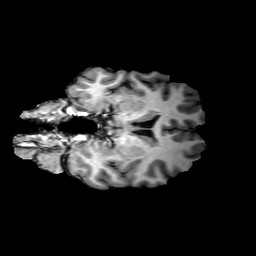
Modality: T1w
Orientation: coronal
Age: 20
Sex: female
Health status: ill